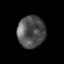
Tissue: prostate
Cell type: Epithelial cells
Senescence score: 0.3439
Nuclear area (px): 855
Mean DAPI intensity: 82.196